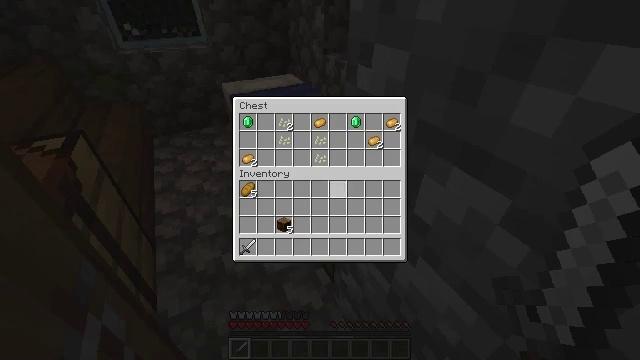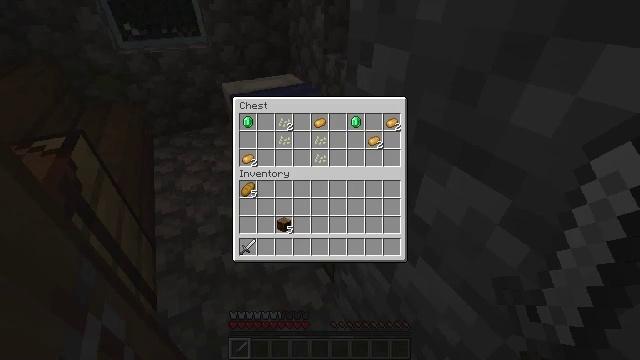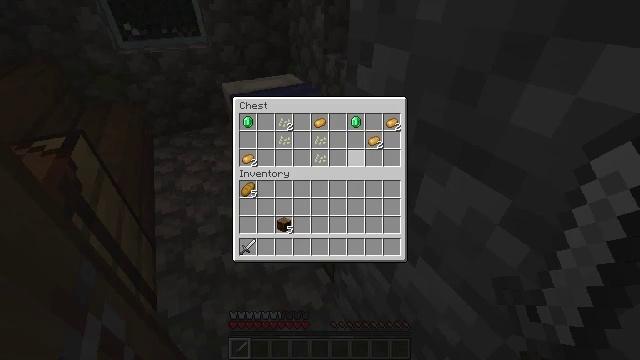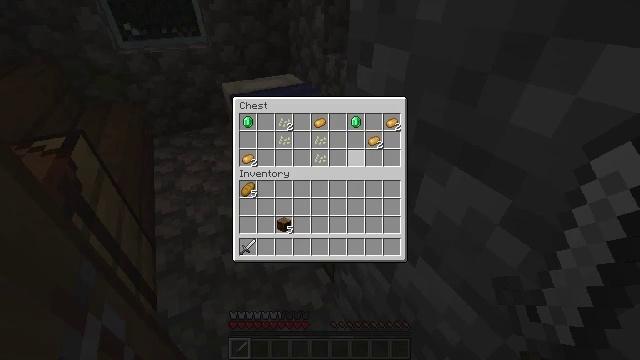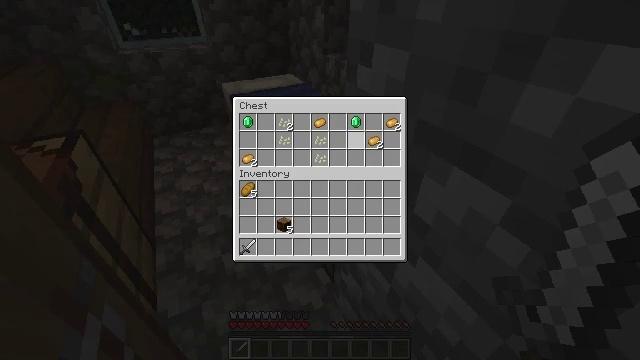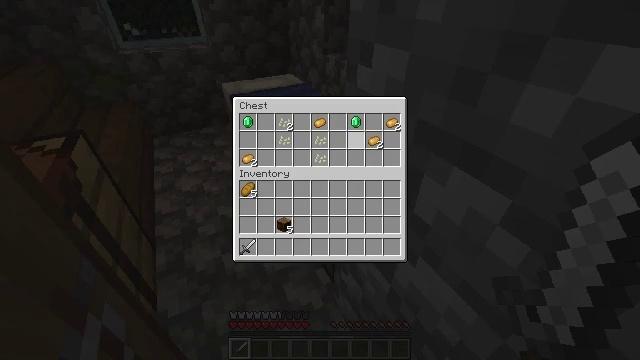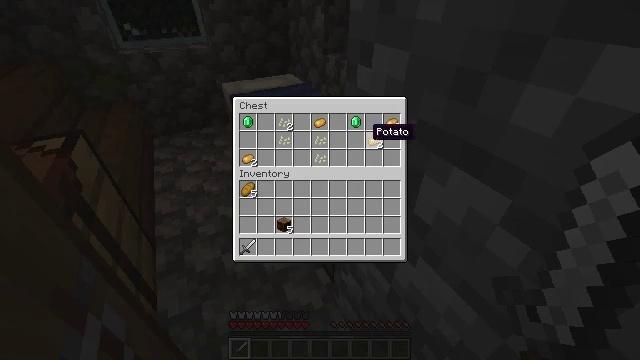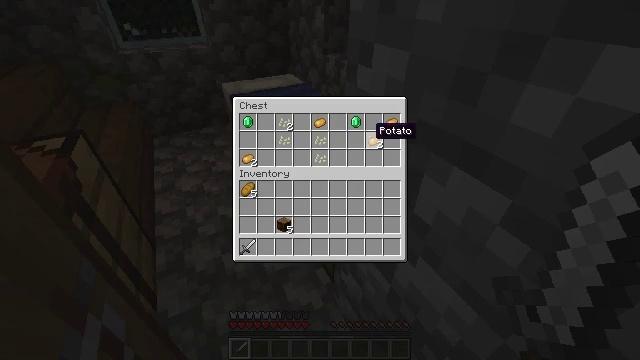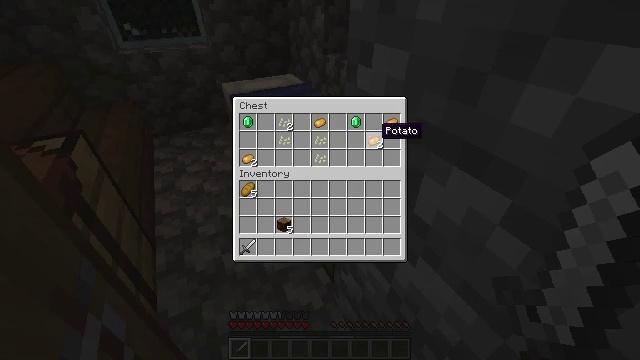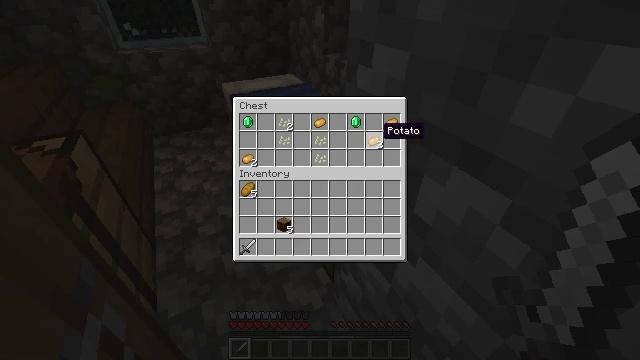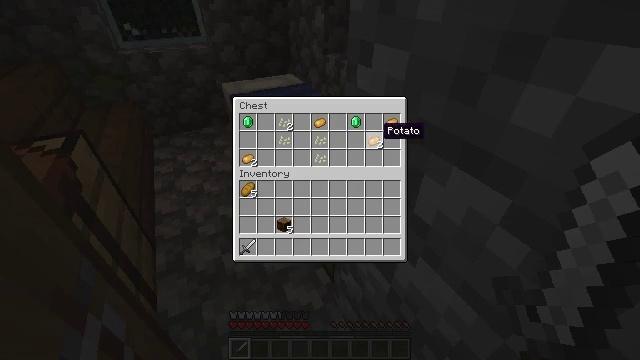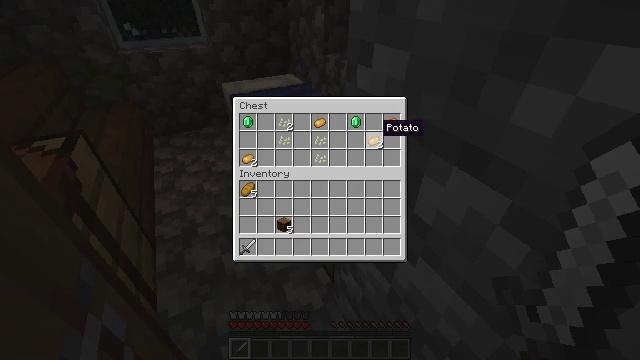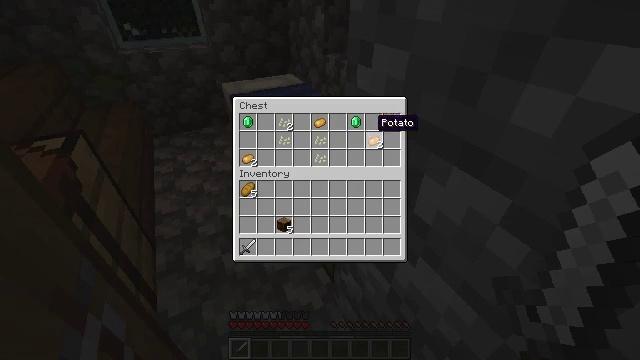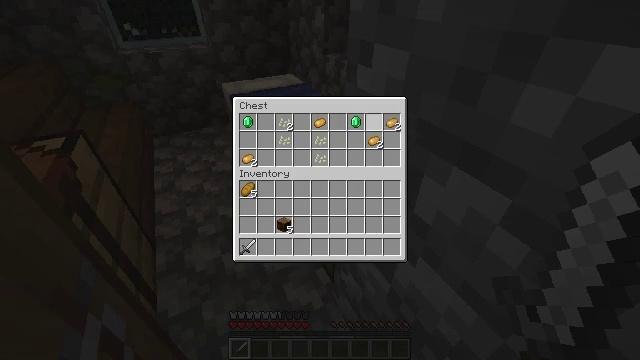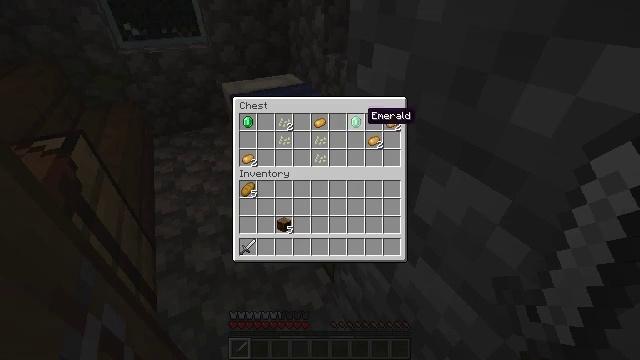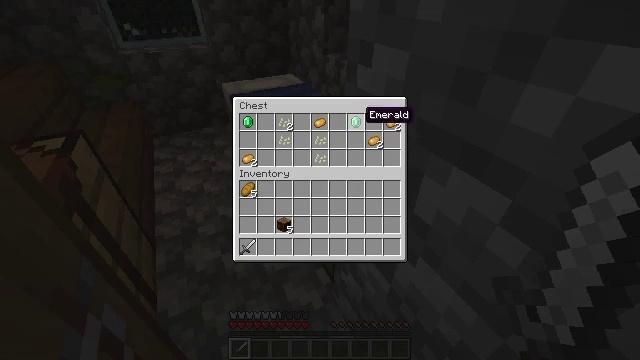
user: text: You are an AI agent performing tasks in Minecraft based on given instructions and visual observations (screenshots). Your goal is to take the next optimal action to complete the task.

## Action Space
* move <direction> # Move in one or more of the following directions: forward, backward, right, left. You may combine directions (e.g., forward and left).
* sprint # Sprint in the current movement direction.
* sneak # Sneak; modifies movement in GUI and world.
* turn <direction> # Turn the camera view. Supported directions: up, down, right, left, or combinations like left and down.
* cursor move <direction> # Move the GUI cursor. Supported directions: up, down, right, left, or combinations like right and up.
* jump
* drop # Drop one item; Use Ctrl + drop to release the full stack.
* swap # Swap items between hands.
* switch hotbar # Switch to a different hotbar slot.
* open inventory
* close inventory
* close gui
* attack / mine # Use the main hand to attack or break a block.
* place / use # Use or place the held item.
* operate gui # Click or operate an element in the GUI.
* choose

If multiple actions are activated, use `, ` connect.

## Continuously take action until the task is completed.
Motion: motion action
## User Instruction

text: Mine spruce leaves from the tree.
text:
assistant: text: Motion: cursor move right and up
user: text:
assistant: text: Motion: cursor move up
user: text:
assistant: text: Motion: cursor move up
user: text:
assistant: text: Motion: sneak
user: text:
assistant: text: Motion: sneak
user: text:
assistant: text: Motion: sneak
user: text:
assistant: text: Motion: sneak
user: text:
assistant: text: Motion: sneak
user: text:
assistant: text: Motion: no_op
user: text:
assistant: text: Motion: no_op
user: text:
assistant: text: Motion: no_op
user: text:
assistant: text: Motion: no_op
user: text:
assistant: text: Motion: no_op
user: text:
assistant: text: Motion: no_op
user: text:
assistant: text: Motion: no_op
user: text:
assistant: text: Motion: no_op
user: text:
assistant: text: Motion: no_op
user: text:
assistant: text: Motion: cursor move down
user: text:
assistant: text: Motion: no_op
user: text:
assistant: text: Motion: no_op
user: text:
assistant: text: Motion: no_op
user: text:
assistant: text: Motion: operate gui
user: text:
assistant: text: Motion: operate gui
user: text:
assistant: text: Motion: no_op
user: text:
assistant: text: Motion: no_op
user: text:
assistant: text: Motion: no_op
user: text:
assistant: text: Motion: no_op
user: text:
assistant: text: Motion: no_op
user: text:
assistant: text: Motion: no_op
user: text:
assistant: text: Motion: no_op